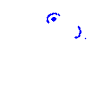
Particle: pion